Chest X-ray:
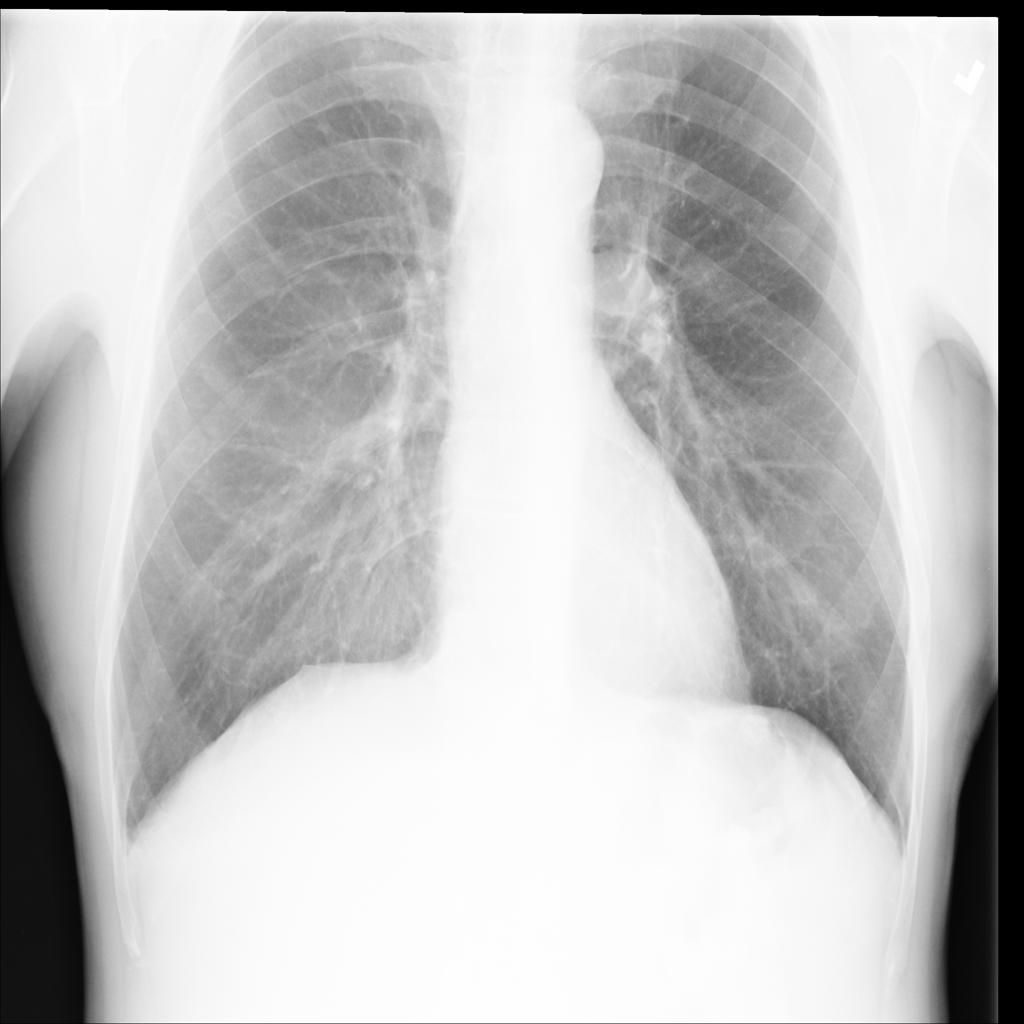
No abnormal finding: yes